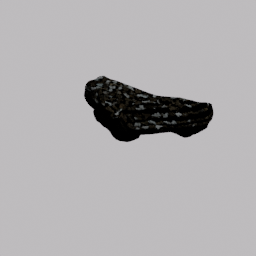
Label: nature